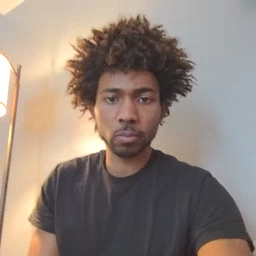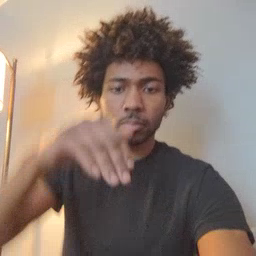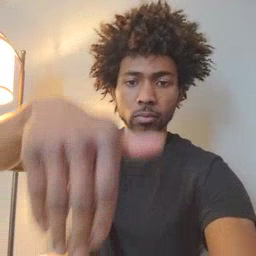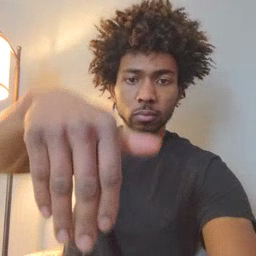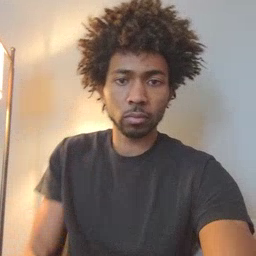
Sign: night